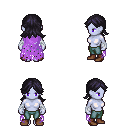
a pixel art fantasy rpg character, female body template, dark elf, purple skin, maroon tattered cape, teal pants, raven loose hair, white cloth bandages, brown shoes, four views (front, back, left, right), 2x2 character sprite sheet, small pixel art, hard edges, no anti-aliasing